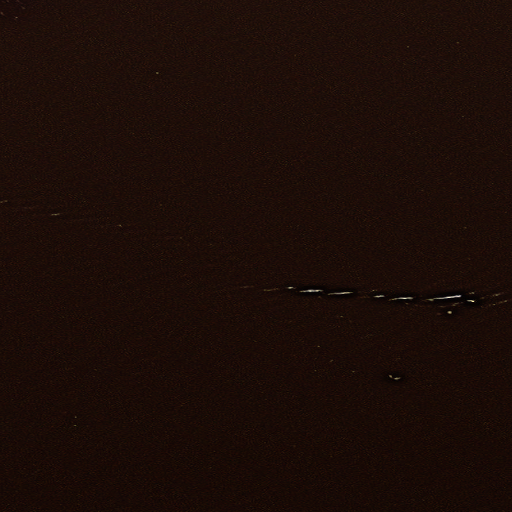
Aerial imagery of island in Alaska named Three Brothers containing only unknown